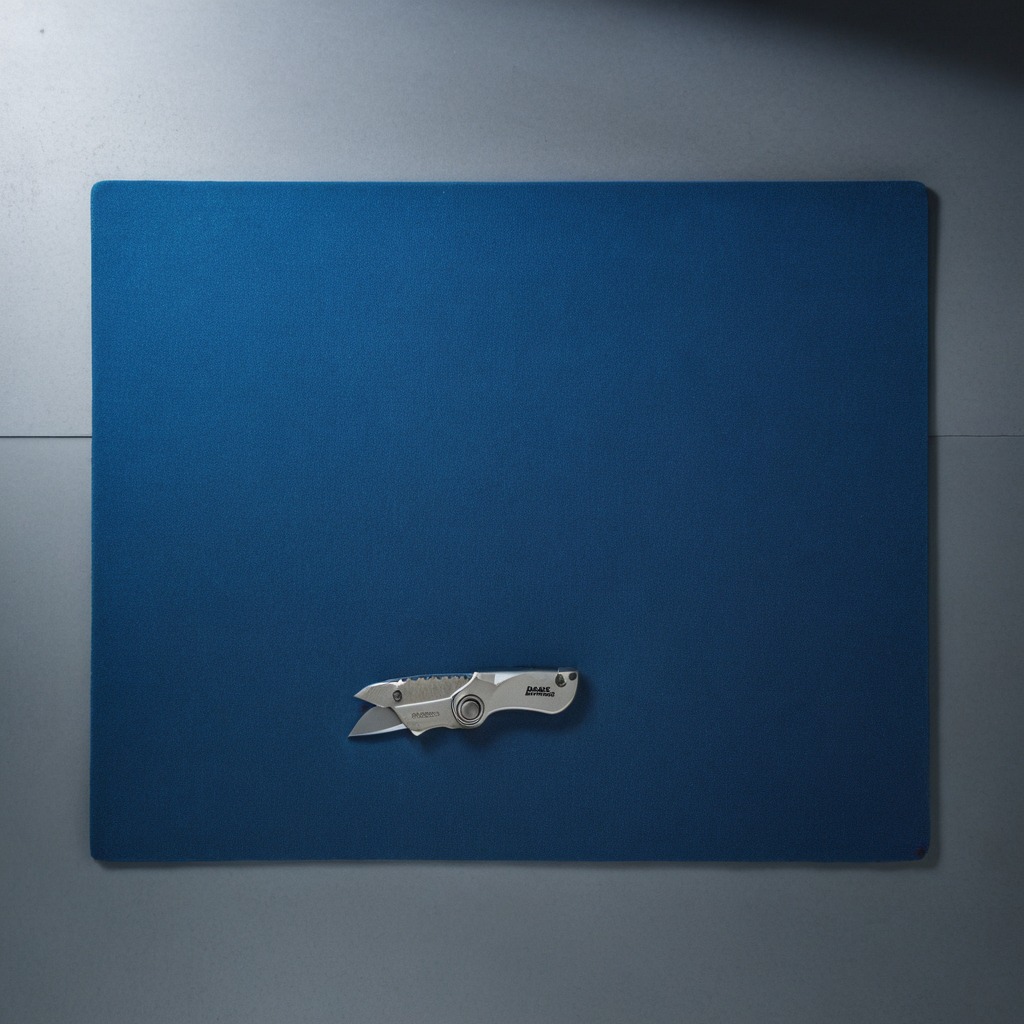
A utility knife lying on a clean granite tabletop covered with a blue rubber mat inside a workshop under bright overhead lighting crisp shadows high clarity worn but beneath the mat